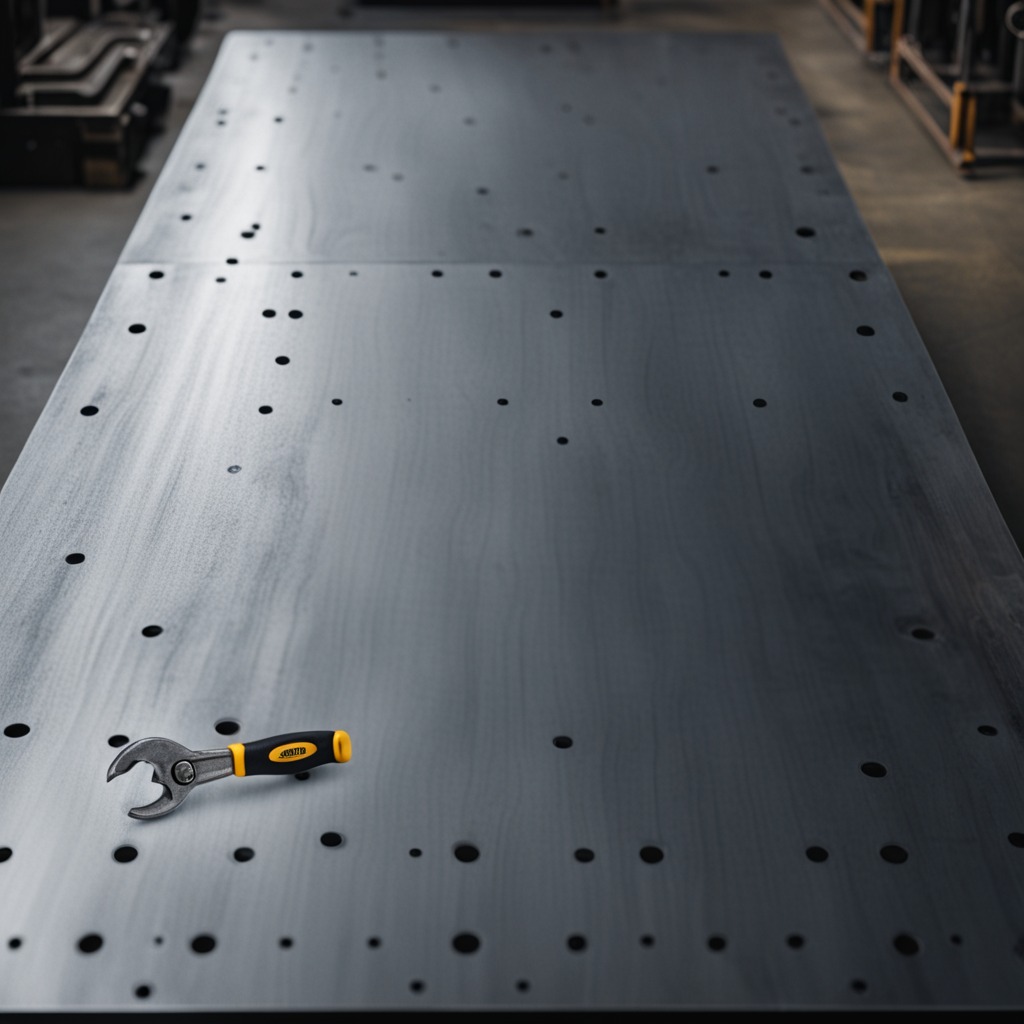
An wrench is lying on the cold steel table in a mining workshop.